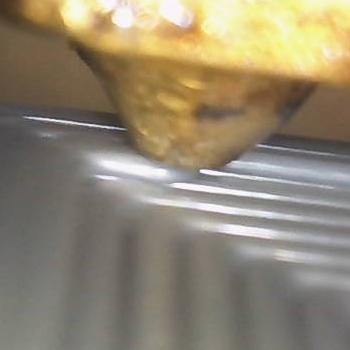
Flow rate: 162%